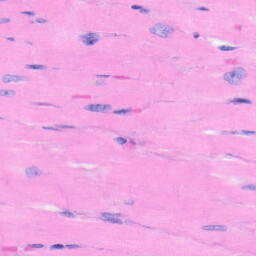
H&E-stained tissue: Heart